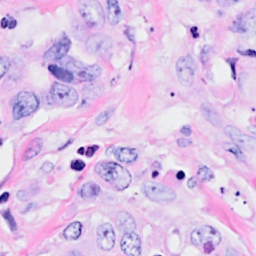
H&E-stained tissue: Breast